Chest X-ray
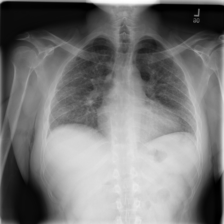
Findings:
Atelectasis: negative
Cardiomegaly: negative
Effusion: negative
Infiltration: negative
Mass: negative
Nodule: positive
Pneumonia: negative
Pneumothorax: negative
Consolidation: negative
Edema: negative
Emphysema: negative
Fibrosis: negative
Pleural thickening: negative
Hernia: negative